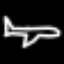
Label: airplane